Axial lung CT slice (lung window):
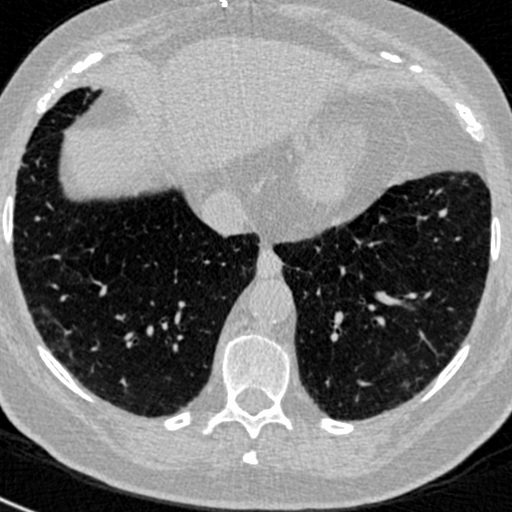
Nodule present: no